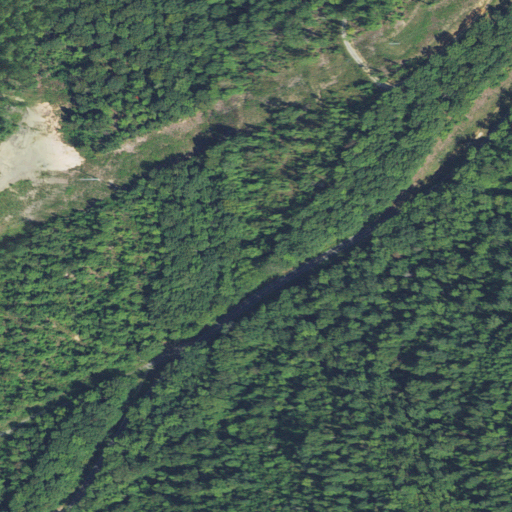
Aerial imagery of valley in North Carolina named Ward Hollow containing deciduous forest, shrub, open development, and grassland